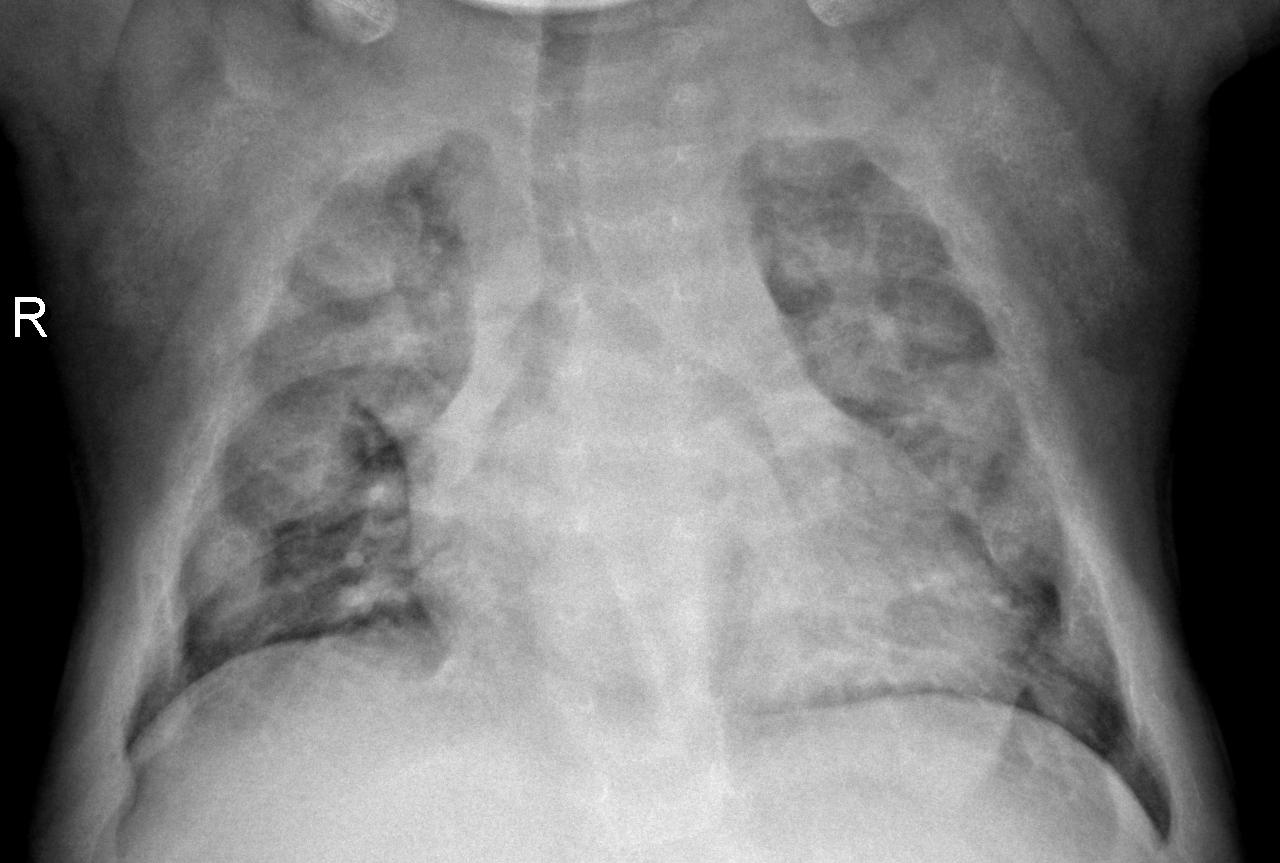
Diagnosis: PNEUMONIA